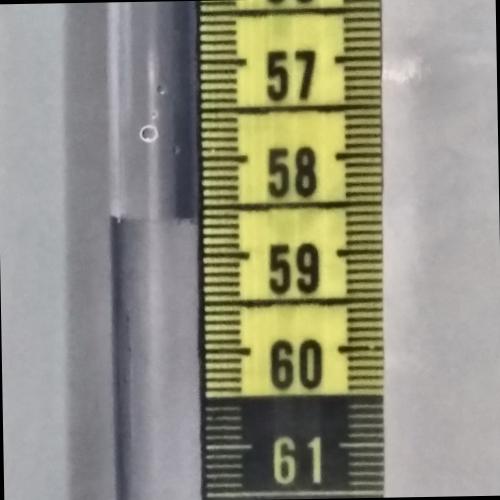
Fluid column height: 58.6 cm